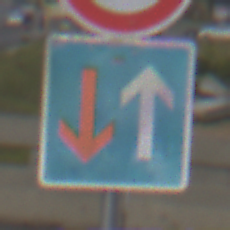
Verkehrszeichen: VorrangVorGegenverkehr
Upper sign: Geschwindigkeit50
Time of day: MorningAfternoon
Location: Outdoor (Suburban)
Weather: PartlyCloudy
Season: NotSpecified
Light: Natural